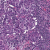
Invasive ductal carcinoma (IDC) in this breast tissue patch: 1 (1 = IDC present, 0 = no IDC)